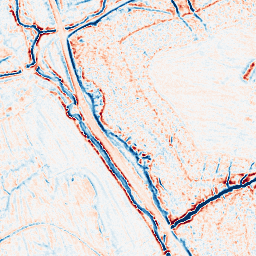
Category: edge_preserving
Decomposition family: bilateral
Decomposition parameters: d: 9
sigma_color: 25
sigma_space: 100
Upsampling method: bspline
Upsampling parameters: scale: 2
Upsampling scale: 2